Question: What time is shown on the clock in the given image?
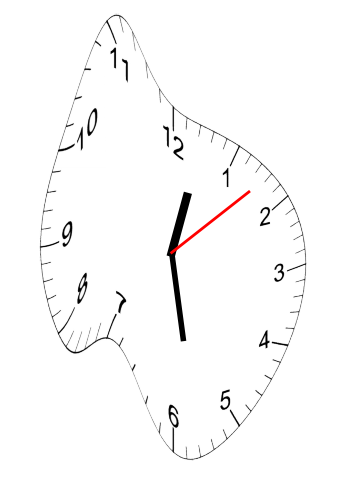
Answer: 12:28:08